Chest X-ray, AP view. Patient: 35 years old, sex M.
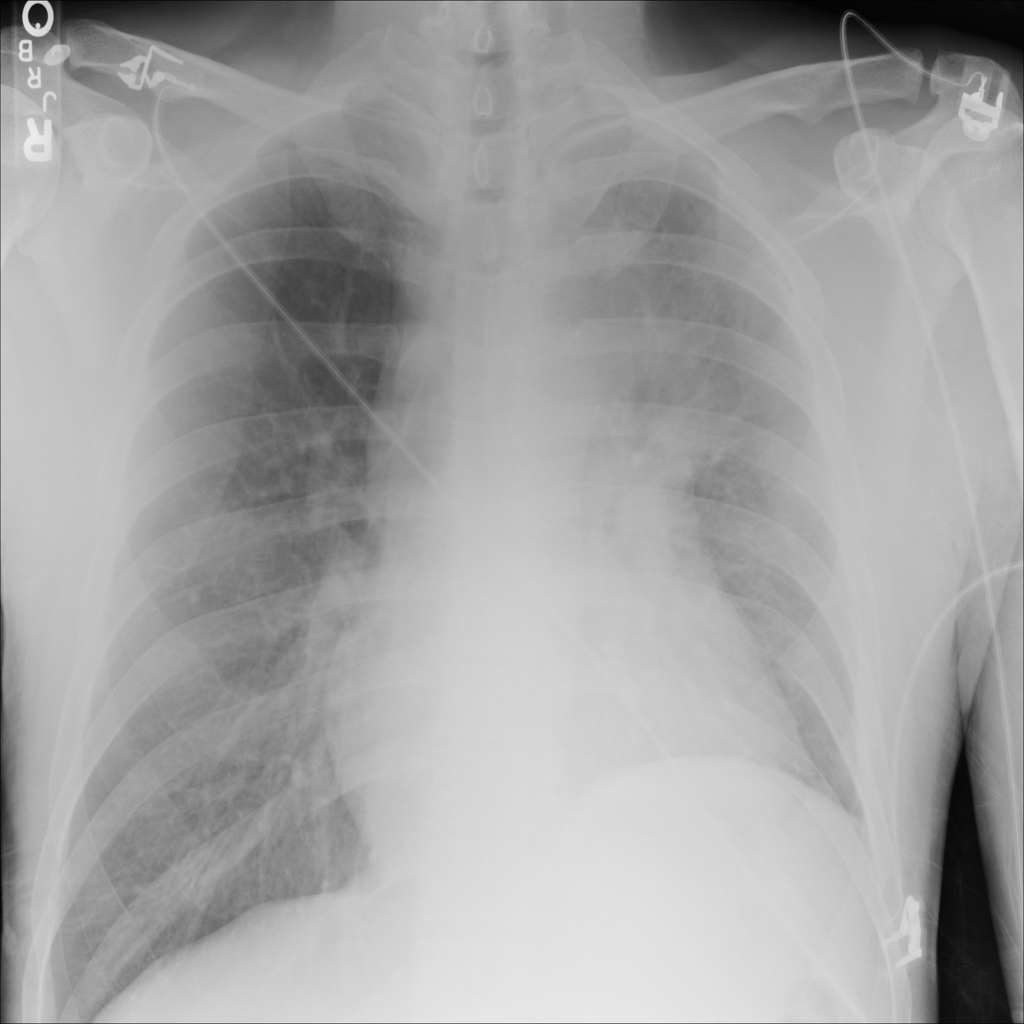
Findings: No Finding